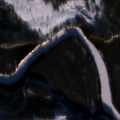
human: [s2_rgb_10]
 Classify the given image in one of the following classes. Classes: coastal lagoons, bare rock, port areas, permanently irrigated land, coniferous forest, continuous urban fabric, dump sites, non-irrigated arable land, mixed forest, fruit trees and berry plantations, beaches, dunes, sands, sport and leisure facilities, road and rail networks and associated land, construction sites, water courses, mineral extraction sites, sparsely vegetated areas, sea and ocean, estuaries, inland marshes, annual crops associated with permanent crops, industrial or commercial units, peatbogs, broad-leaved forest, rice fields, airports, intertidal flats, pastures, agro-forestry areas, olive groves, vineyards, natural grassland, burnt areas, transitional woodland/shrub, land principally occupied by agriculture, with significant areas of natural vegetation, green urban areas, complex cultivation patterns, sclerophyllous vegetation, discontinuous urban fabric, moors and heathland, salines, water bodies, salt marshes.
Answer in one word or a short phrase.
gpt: coniferous forest, mixed forest, transitional woodland/shrub